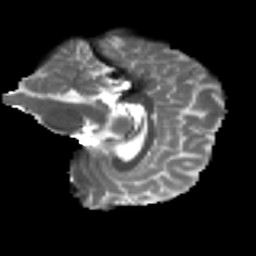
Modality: T2w
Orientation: sagittal
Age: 25
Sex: female
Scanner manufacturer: ge
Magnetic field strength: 3 T
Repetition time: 7.8 s
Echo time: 0.0608 s